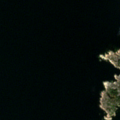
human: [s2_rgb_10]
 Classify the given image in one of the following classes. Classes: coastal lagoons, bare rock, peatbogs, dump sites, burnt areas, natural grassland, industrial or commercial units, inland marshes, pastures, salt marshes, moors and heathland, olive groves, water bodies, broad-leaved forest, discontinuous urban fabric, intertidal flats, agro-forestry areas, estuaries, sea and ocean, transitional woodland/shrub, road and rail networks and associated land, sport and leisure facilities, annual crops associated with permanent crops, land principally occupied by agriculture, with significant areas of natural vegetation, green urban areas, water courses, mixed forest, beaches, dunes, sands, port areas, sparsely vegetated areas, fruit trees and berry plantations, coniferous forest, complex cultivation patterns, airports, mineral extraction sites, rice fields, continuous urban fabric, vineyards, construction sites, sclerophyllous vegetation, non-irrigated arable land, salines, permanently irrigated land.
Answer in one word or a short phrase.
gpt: bare rock, sea and ocean